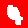
Digit: 4